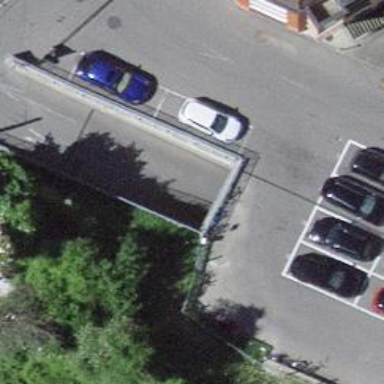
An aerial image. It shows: Parking area.